Question: What is the result of this measurement?
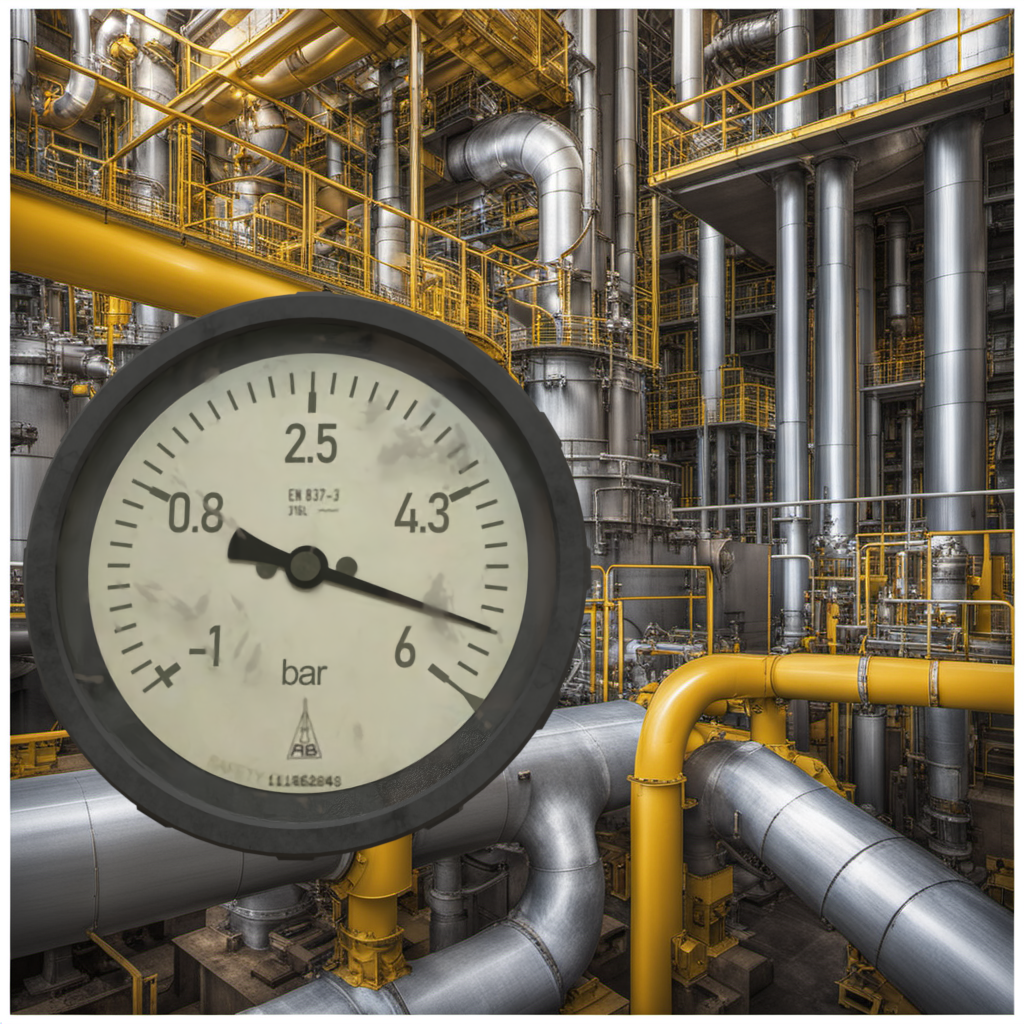
Answer: The result is 5.46
Question: What is the reading range of this measurement?
Answer: The range is from -1 to 6
Question: What is the minimum and maximum reading range of this measurement?
Answer: The minimum value is -1 and the maximum value is 6